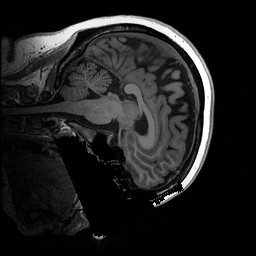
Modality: T1w
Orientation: sagittal
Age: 34
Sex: female